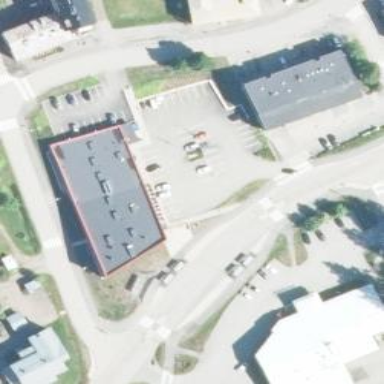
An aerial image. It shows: Convenience shop located within building.